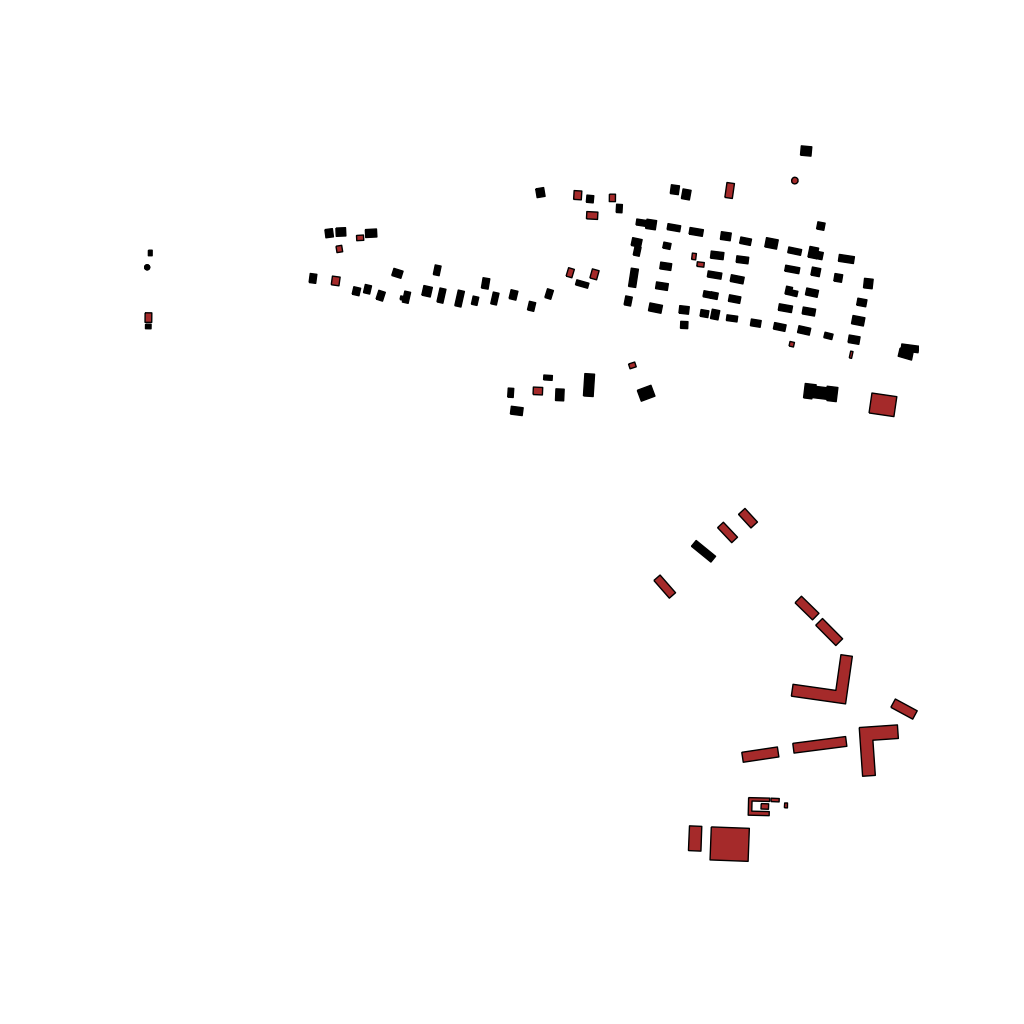
Tags: overhead vector_map, recreation, residential, special, soviet, individual_rise, low_rise, density_2, Building, Facility, 1.0 km²